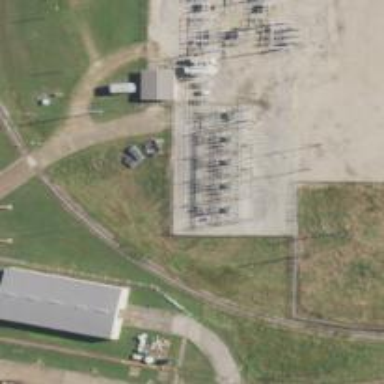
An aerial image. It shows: Switch for power supply.